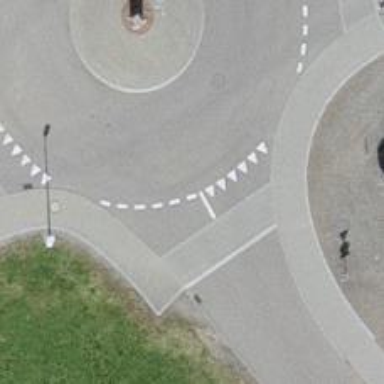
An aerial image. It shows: Road with "give way" sign.